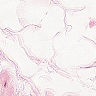
Metastatic tissue present: no